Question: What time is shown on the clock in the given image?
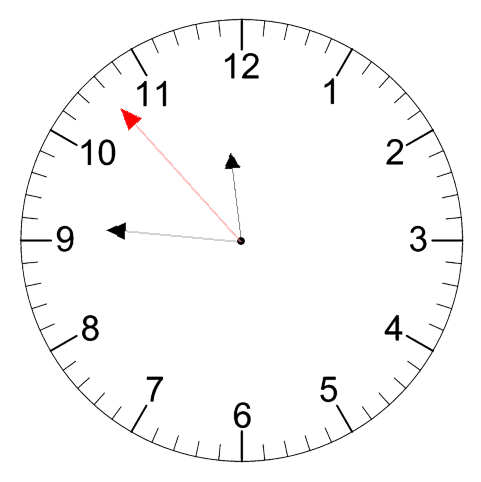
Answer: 11:45:53